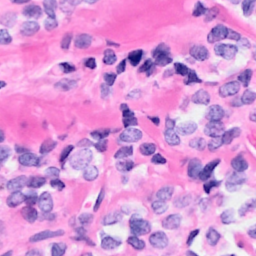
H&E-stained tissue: Breast